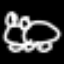
Label: frog